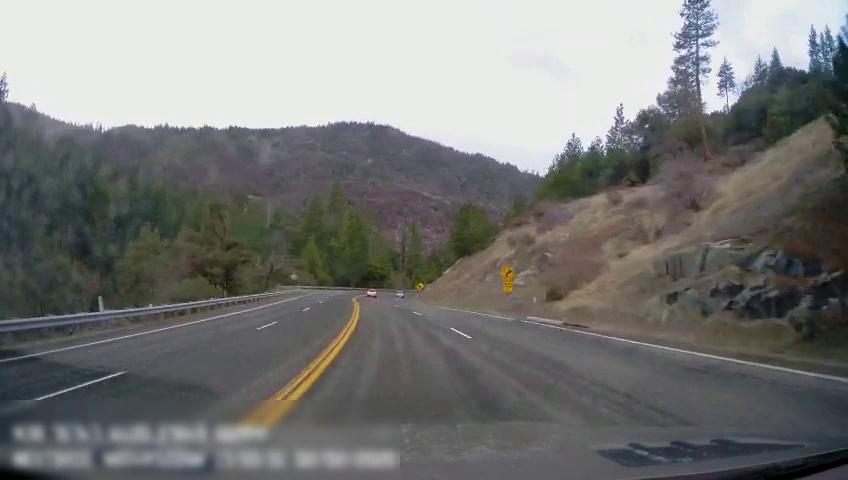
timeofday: Day
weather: Sunny
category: Drivable Space
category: Vehicles | SUV
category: Lanes | Current Lane
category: Lanes | Current Lane
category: Lanes | Alternate Lane
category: Lanes | Alternate Lane
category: Lanes | Alternate Lane
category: Traffic | Signs